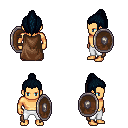
a pixel art fantasy rpg character, male body template, human, tanned skin, brown cape, white pants, raven long topknot hairstyle, shield, four views (front, back, left, right), 2x2 character sprite sheet, small pixel art, hard edges, no anti-aliasing